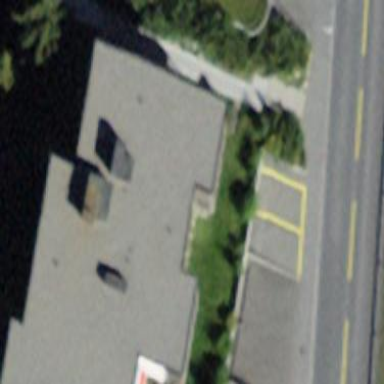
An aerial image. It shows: Building with flat roof.